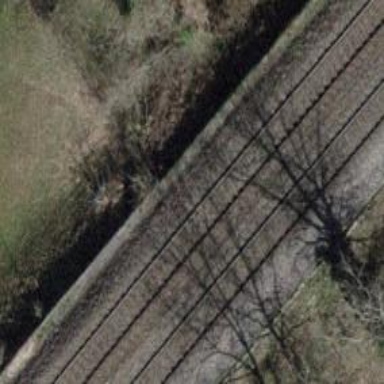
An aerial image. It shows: Railway track with single rail.